Question: I'm trying to get an SSH key on my mac, but after trying a couple of times I'm stuck when it comes to type passphrase. I cannot type anything.
I'm stuck at the key symbol shown in the picture:

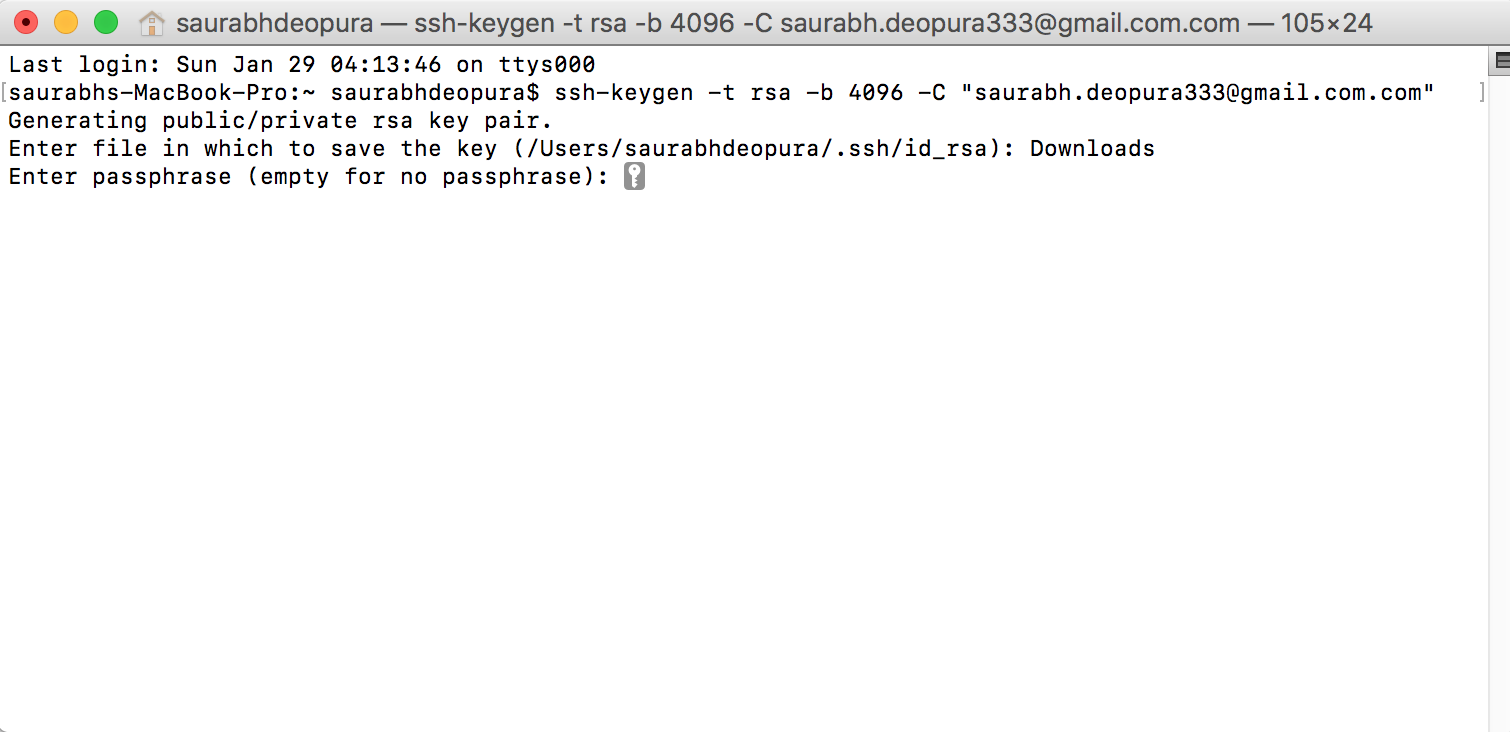
Answer: Passphrase is hidden, but you can still write it. Just write the passphrase you want and hit ENTER
This key symbol means you have to enter the password and anything you type is hidden for security reasons.